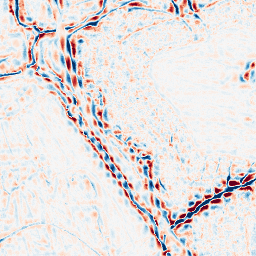
Category: wavelet
Decomposition family: wavelet_biorthogonal
Decomposition parameters: wavelet: bior3.5
level: 3
Upsampling method: quartic
Upsampling parameters: scale: 4
Upsampling scale: 4